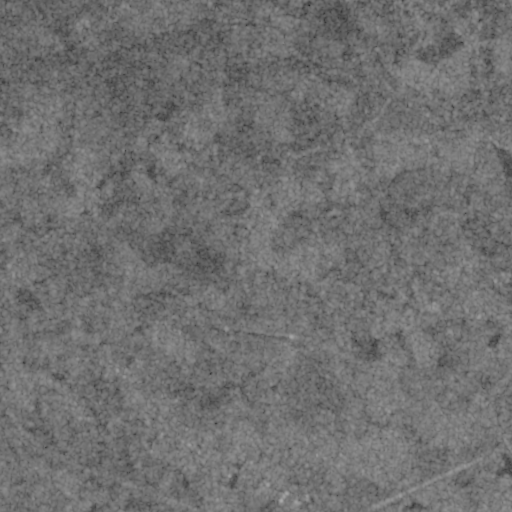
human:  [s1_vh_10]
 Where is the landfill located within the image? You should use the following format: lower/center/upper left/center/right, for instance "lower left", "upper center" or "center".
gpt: The landfill is located in the lower center of the image.
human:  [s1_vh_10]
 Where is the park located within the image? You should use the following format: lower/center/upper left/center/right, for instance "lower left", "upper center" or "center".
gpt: The park is located in the lower right of the image.
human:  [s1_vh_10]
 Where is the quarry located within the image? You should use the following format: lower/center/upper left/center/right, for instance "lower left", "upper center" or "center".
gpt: The quarry is located in the lower center of the image.
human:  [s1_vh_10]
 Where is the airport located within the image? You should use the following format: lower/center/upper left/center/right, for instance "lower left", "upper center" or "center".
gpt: There is no airport in the image.

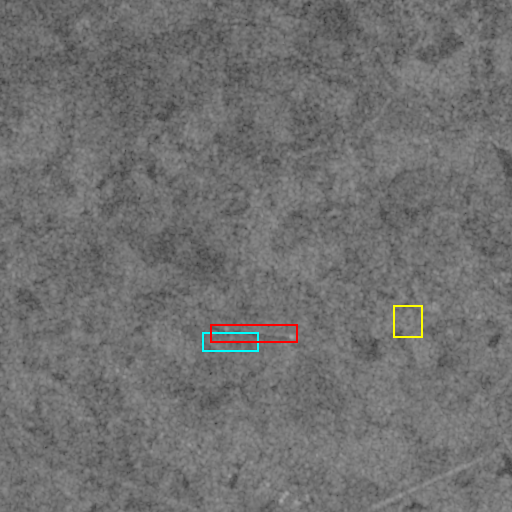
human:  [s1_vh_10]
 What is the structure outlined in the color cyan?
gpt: The structure outlined in cyan is a landfill.
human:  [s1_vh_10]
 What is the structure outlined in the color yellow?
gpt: The structure outlined in yellow is a park.
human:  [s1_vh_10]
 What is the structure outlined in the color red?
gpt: The structure outlined in red is a quarry.
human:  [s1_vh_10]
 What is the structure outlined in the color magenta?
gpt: There is no magenta outline.